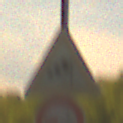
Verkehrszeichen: SeitenwindVonRechts
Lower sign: VerbotUeberholenEinspurigeFahrzeuge
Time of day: SunriseSunset
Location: Outdoor (RoadRail)
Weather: Clear
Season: NotSpecified
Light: Natural